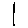
Label: line